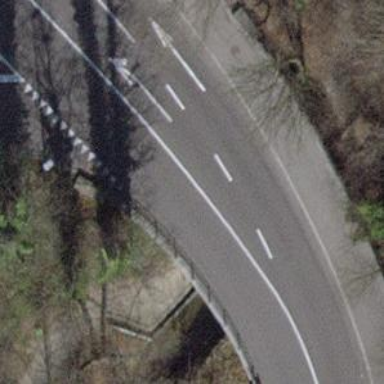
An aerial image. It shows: Secondary road bridge with asphalt surface. It includes track for cycling on the right side.